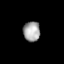
Tissue: skin
Cell type: Epithelial cells
Senescence score: 0.6937
Nuclear area (px): 336
Mean DAPI intensity: 161.47